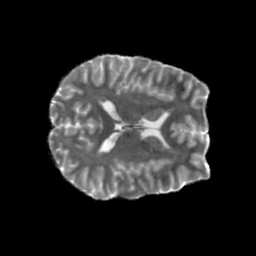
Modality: MD
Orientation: axial
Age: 27
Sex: female
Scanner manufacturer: siemens
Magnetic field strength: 6.98 T
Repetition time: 7.08 s
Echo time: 0.0756 s